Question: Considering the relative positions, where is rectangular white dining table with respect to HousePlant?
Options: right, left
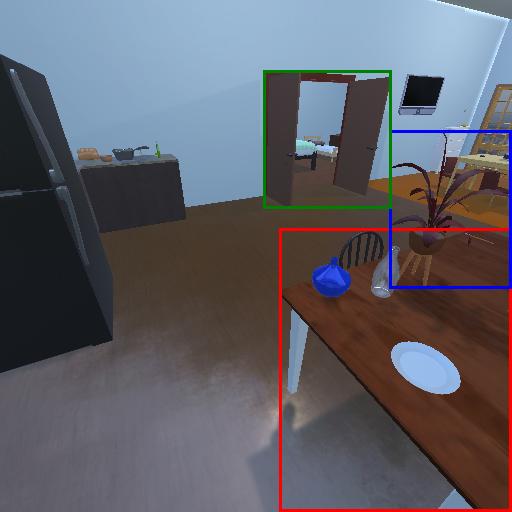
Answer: right